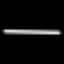
Label: line